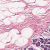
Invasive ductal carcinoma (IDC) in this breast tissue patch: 0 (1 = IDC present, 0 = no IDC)